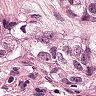
Metastatic tissue present: yes